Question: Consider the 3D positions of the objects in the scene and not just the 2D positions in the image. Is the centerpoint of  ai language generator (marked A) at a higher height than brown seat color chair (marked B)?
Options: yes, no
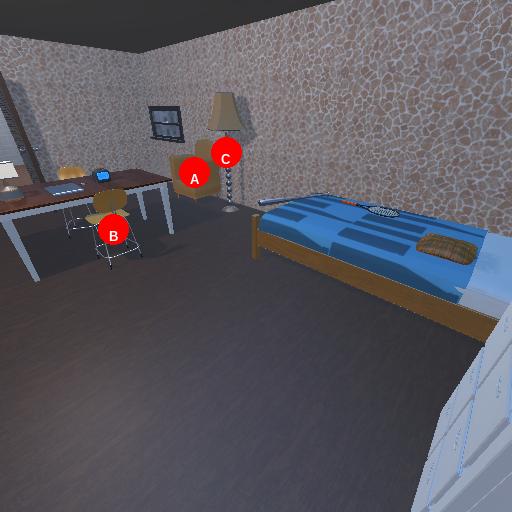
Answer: yes